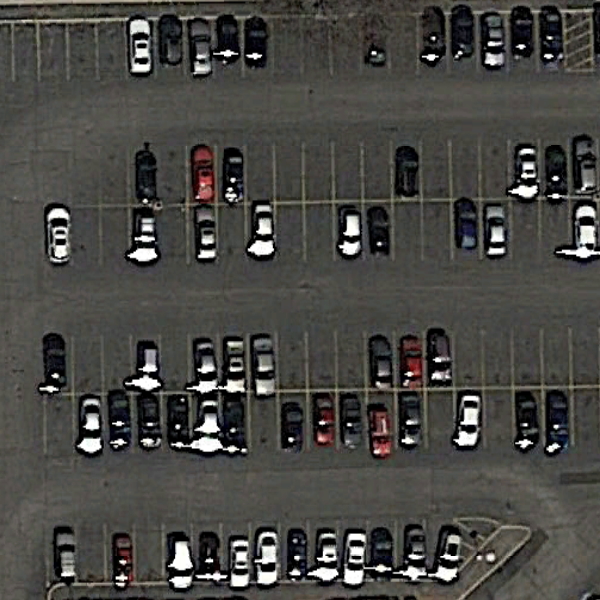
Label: Parking